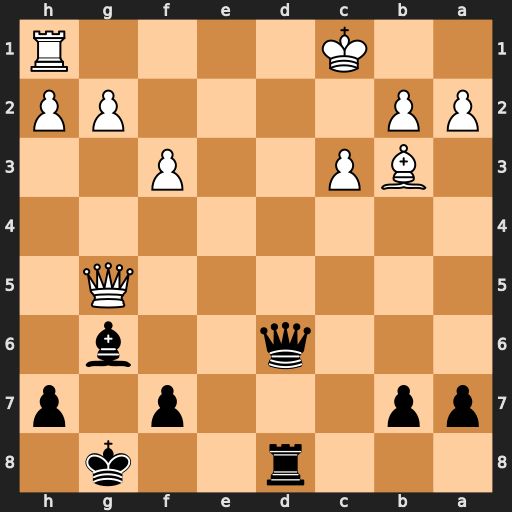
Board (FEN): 3r2k1/pp3p1p/3q2b1/6Q1/8/1BP2P2/PP4PP/2K4R
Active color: b
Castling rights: -
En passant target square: -
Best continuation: Qd3 Qxd8+ Qxd8